Field crop: maize
Growth stage: 1
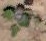
Species: chenopodium